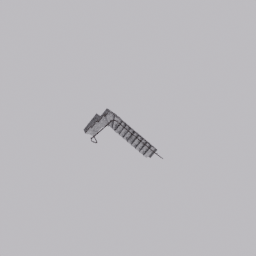
Label: architecture